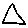
Label: triangle